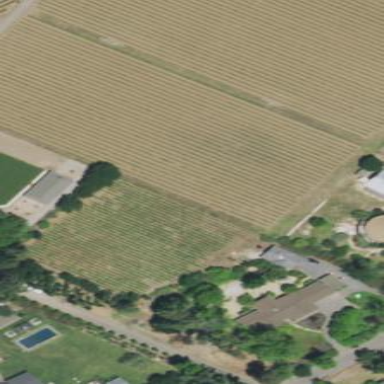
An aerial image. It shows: Vineyard with wine grapes as the main crop.